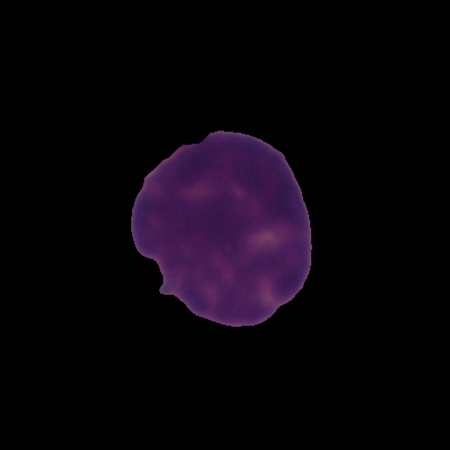
Label: healthy